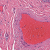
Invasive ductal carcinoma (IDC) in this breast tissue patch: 0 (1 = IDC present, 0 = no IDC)